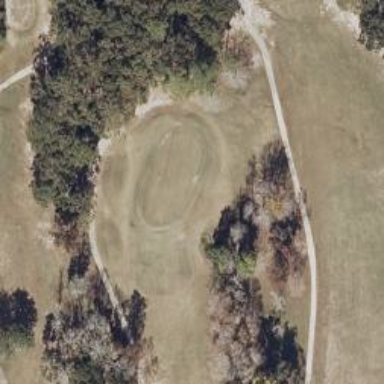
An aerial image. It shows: View of golf hole.